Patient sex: M
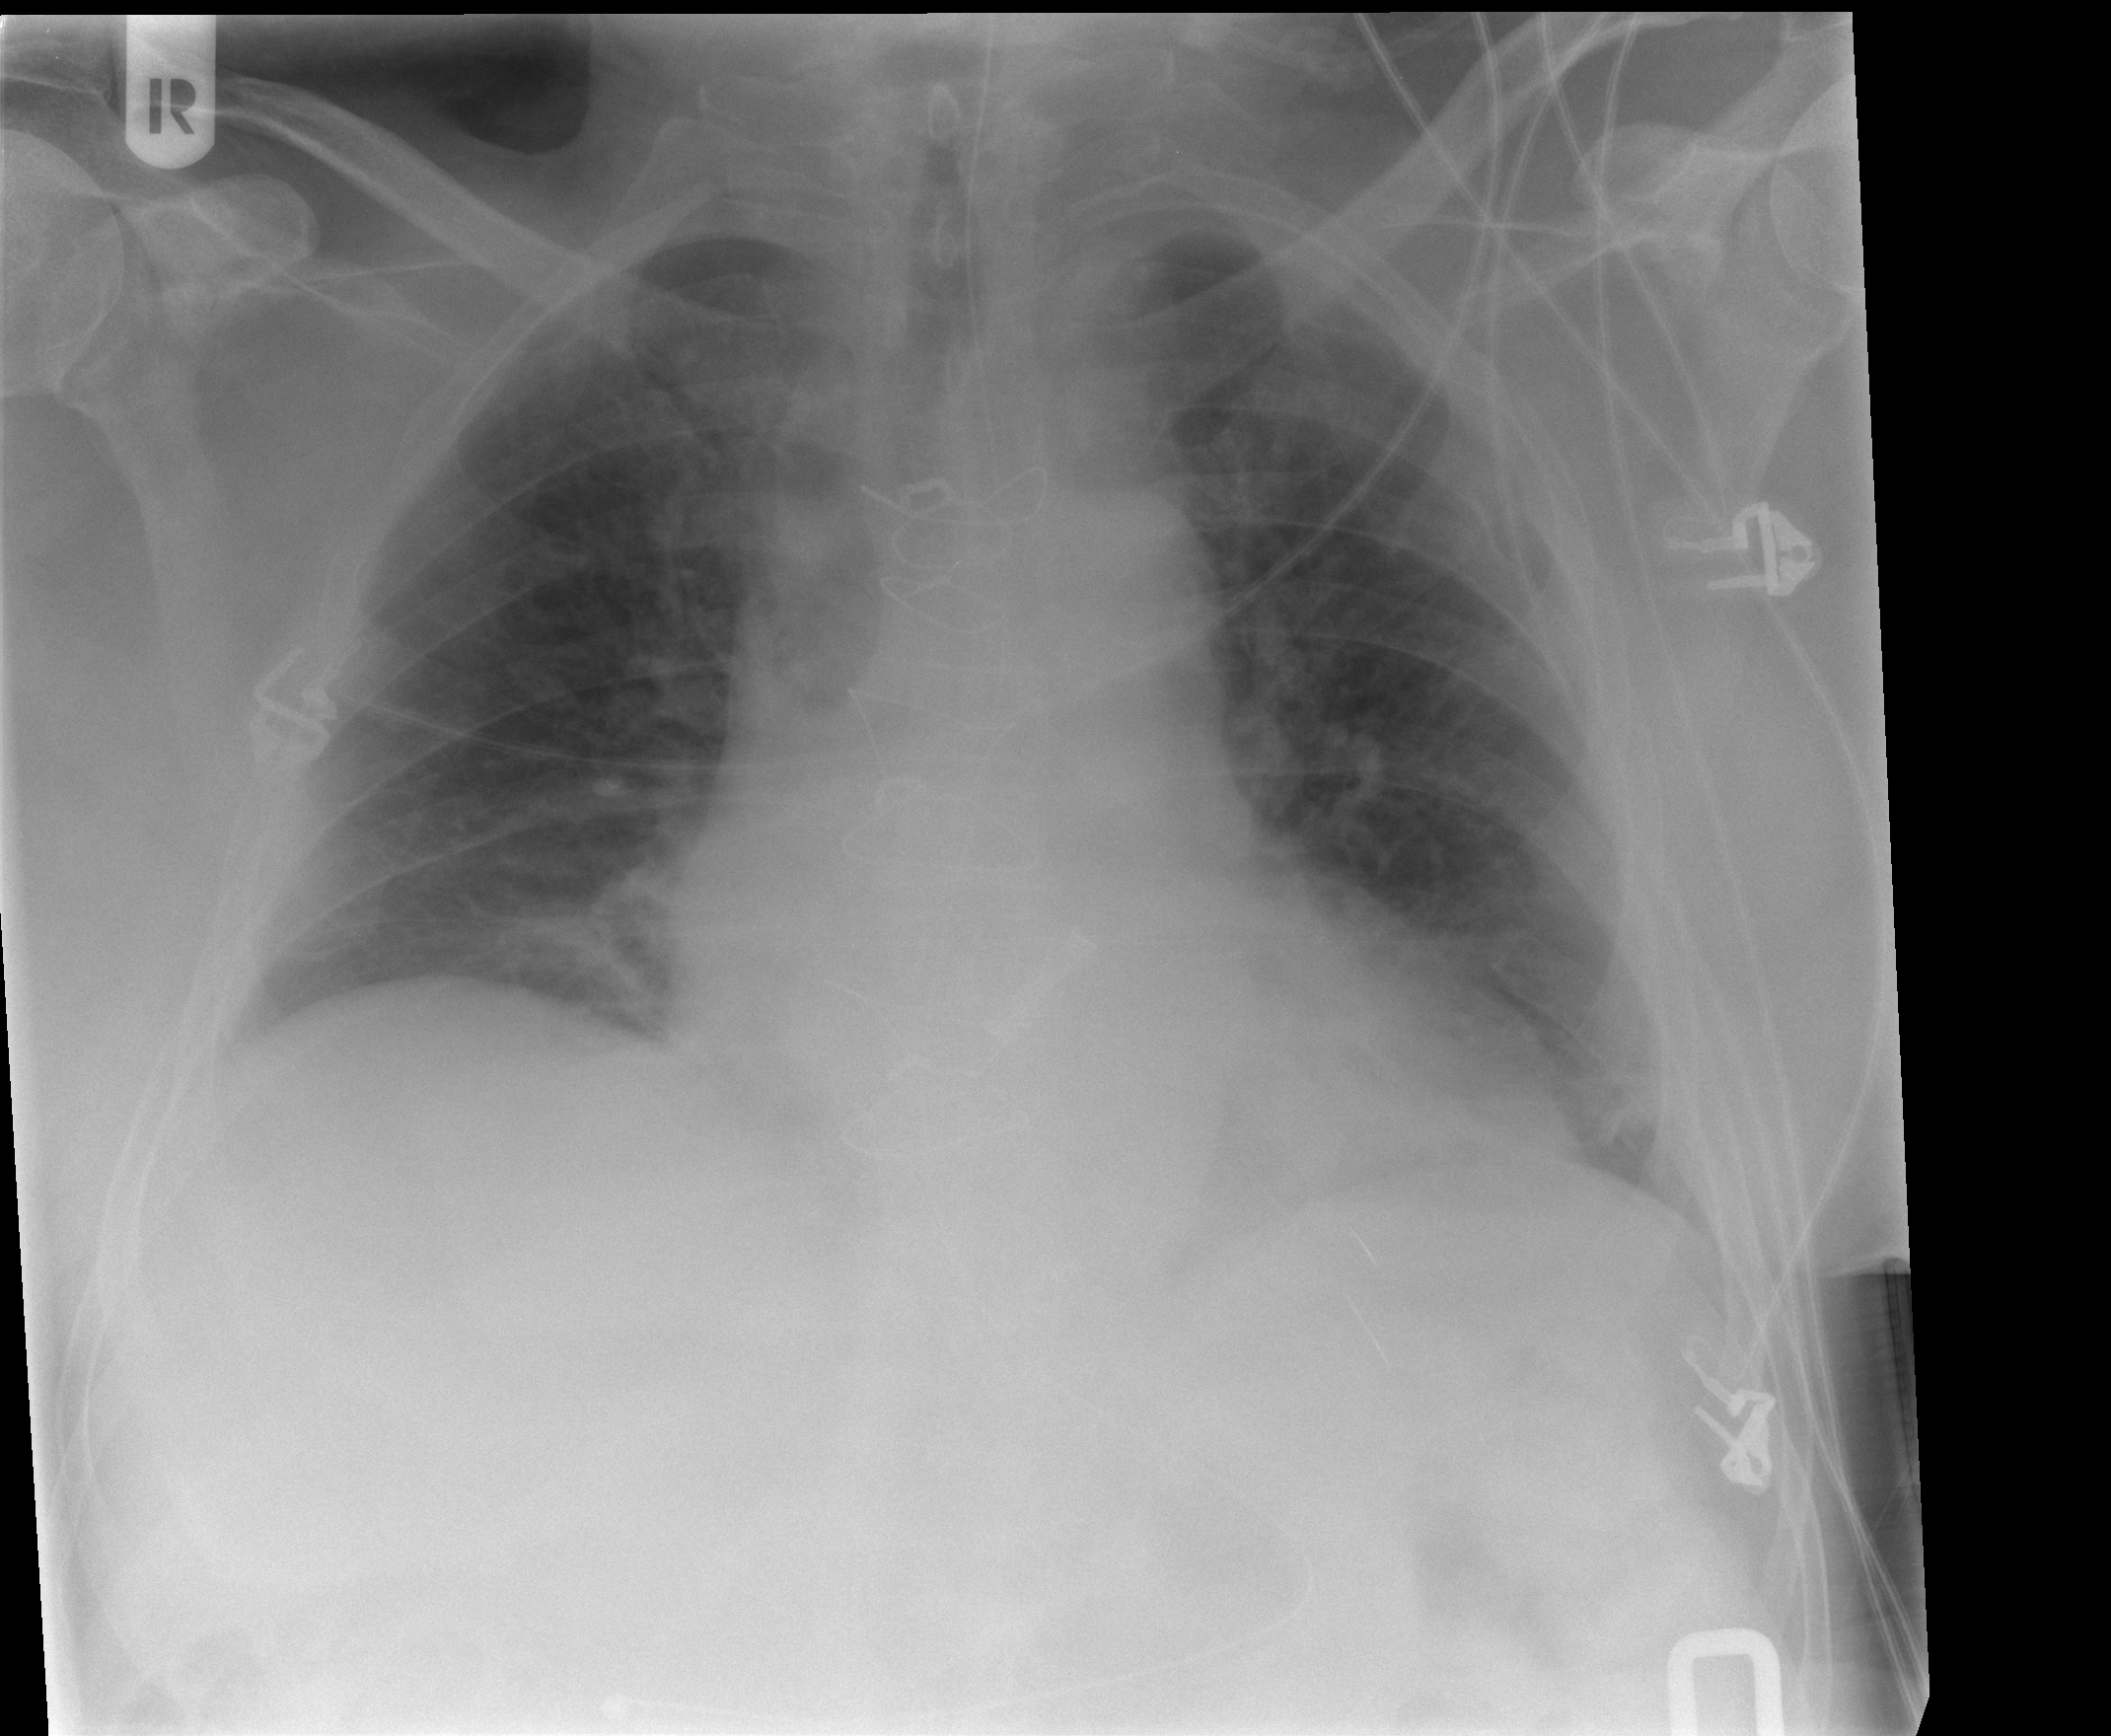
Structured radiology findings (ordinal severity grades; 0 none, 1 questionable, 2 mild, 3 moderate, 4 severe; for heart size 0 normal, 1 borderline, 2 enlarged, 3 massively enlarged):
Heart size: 1
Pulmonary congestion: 1
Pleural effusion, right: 1
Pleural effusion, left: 2
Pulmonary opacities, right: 0
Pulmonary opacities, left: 0
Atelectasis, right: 2
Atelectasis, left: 2